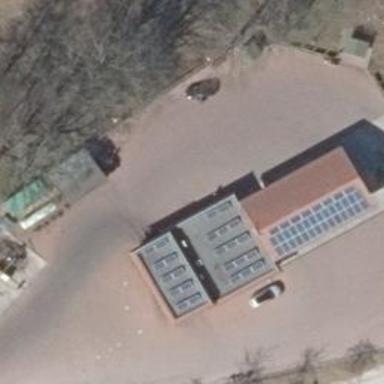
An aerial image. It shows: Kiosk near fuel station.